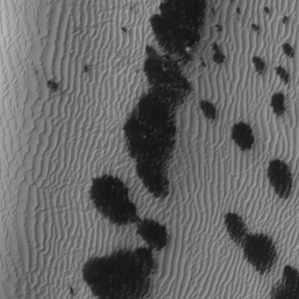
Label: frost